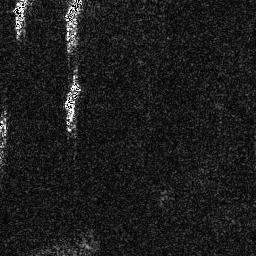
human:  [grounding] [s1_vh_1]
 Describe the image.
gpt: In the satellite image, there is  <ref>1 medium ship </ref> <box>[[24, 31, 31, 50, 0]]</box> located at left,  <ref>1 small ship </ref> <box>[[25, 0, 31, 8, 0]]</box> located at top left,  <ref>1 medium ship </ref> <box>[[3, 0, 10, 14, 0]]</box> located at top left.